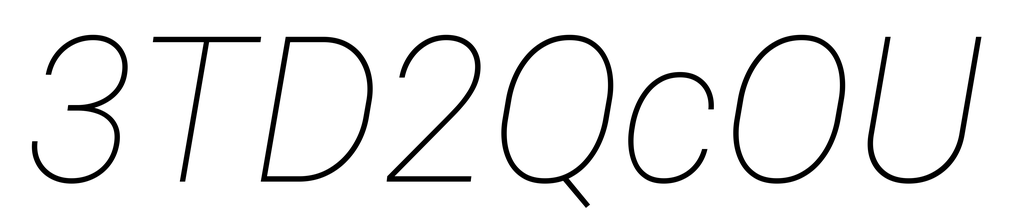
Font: Roboto-Italic_Thin_Italic